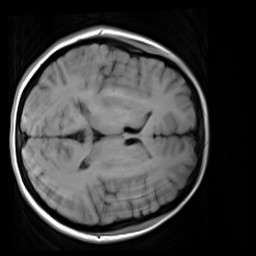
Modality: T1w
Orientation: axial
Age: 23
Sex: female
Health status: healthy
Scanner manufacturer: siemens
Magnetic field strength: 3 T
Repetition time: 4.1 s
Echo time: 0.0085 s